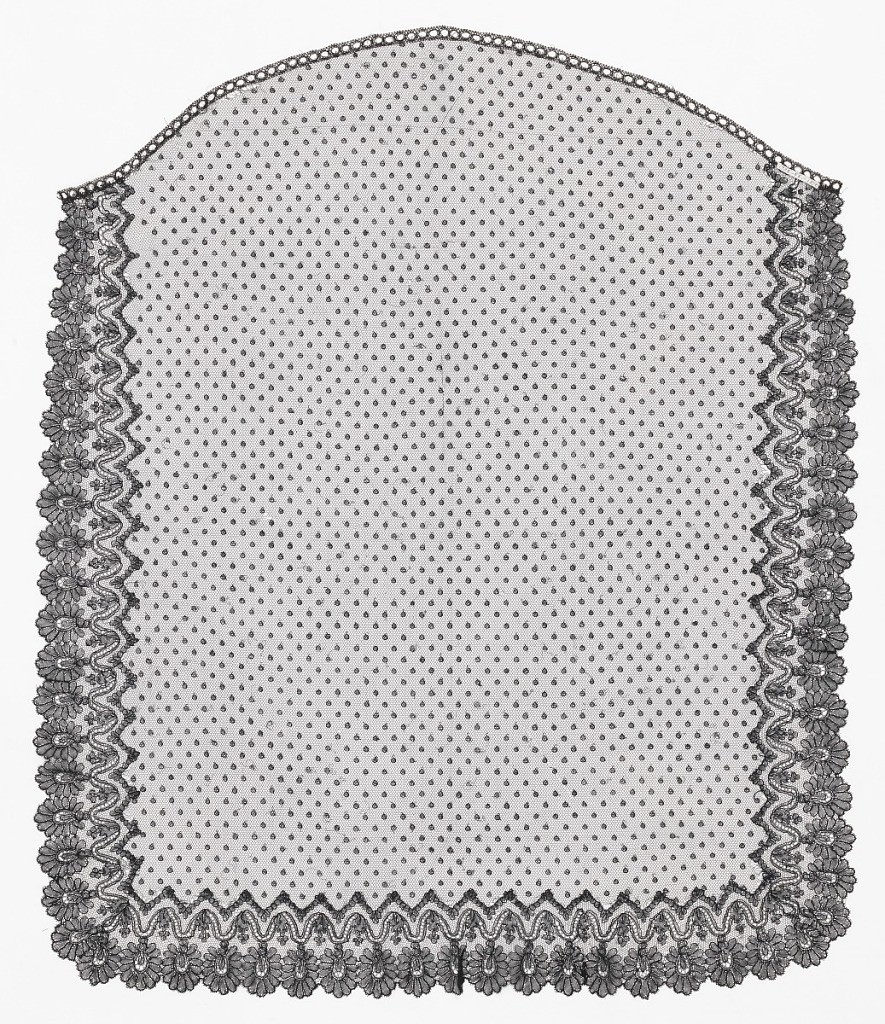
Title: Bonnet veil
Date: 19th century
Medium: silk Technique: machine made with lace trim
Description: Veil of embroidered black net with a border of black Chantilly-type lace in a floral pattern on three sides and beading for ribbon on the fourth side.